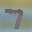
Label: 7